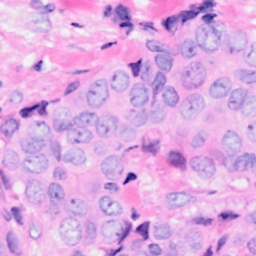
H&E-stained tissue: Breast